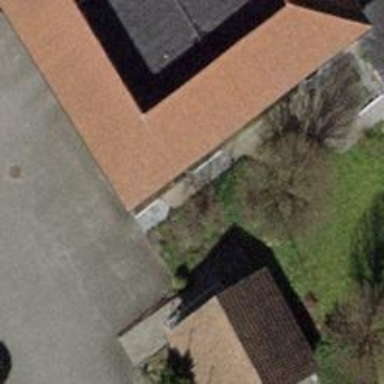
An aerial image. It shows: Set of steps made of paving stones.